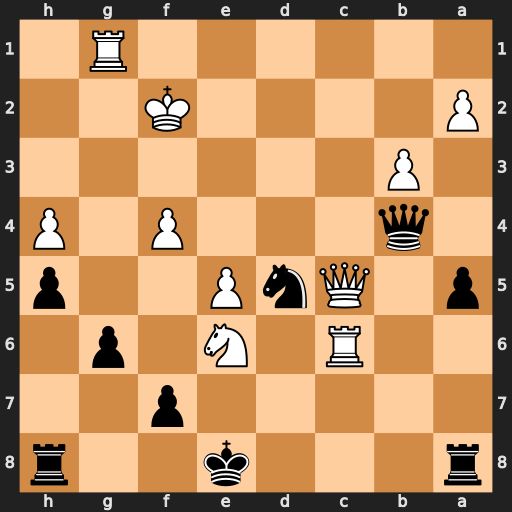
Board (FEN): r3k2r/5p2/2R1N1p1/p1QnP2p/1q3P1P/1P6/P4K2/6R1
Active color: b
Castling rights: kq
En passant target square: -
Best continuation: Qd2+ Kg3 fxe6 Rxe6+ Kf7